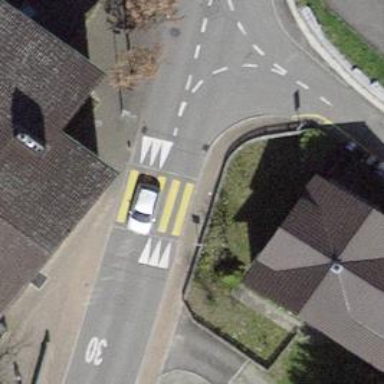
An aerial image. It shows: Footway with zebra crossing.